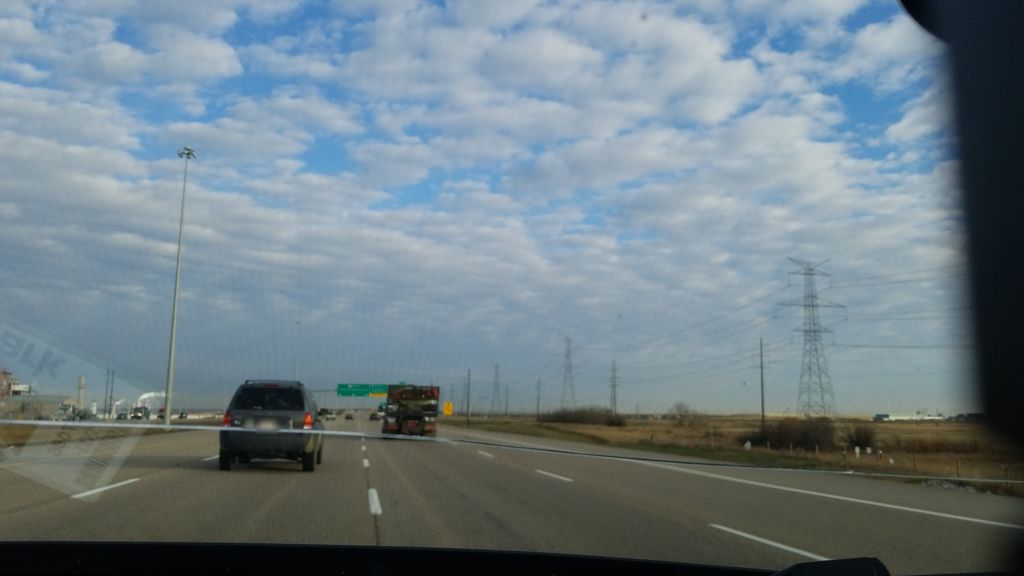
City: edmonton